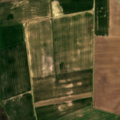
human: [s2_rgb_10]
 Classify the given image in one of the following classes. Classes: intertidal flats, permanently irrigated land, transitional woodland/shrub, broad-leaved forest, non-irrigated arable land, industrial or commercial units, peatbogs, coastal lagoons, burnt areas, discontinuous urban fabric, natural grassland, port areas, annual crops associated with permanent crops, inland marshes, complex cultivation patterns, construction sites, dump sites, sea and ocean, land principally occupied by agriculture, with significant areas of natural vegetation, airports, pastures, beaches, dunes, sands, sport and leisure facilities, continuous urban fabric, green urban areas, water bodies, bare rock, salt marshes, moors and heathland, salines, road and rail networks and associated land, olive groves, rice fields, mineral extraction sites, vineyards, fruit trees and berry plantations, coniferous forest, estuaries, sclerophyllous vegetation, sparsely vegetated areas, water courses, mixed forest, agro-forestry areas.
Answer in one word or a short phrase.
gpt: non-irrigated arable land